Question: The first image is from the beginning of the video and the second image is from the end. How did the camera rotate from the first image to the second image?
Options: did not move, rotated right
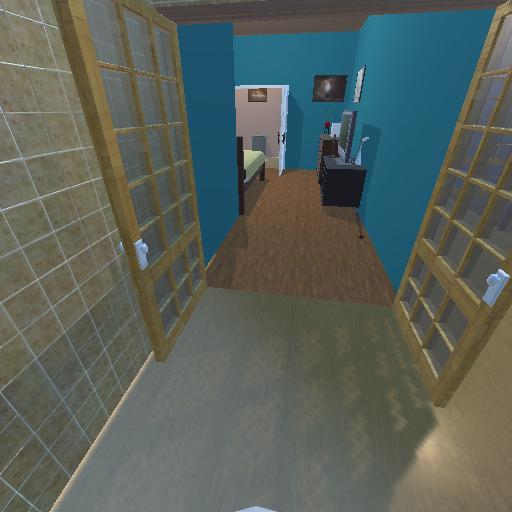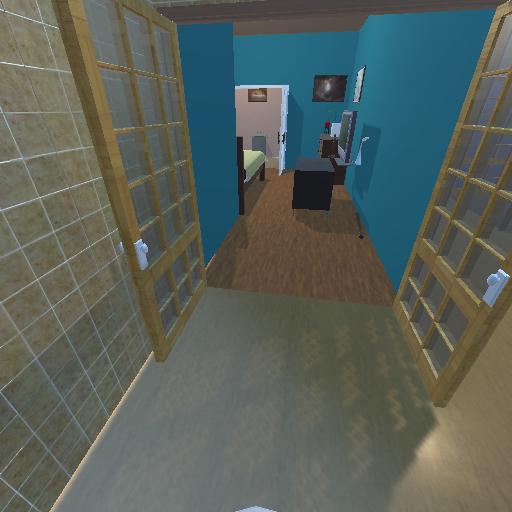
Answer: did not move